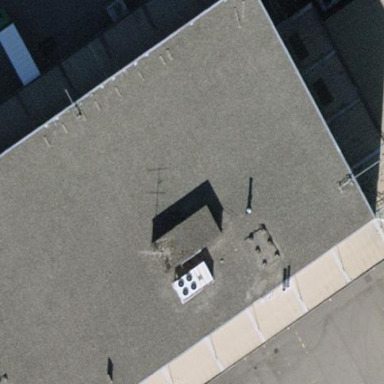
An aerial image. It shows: Industrial building with flat grey roof.